Field crop: maize
Growth stage: 2
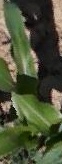
Species: maize